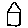
Label: house